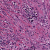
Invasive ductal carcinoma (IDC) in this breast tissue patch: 1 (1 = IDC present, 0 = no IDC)